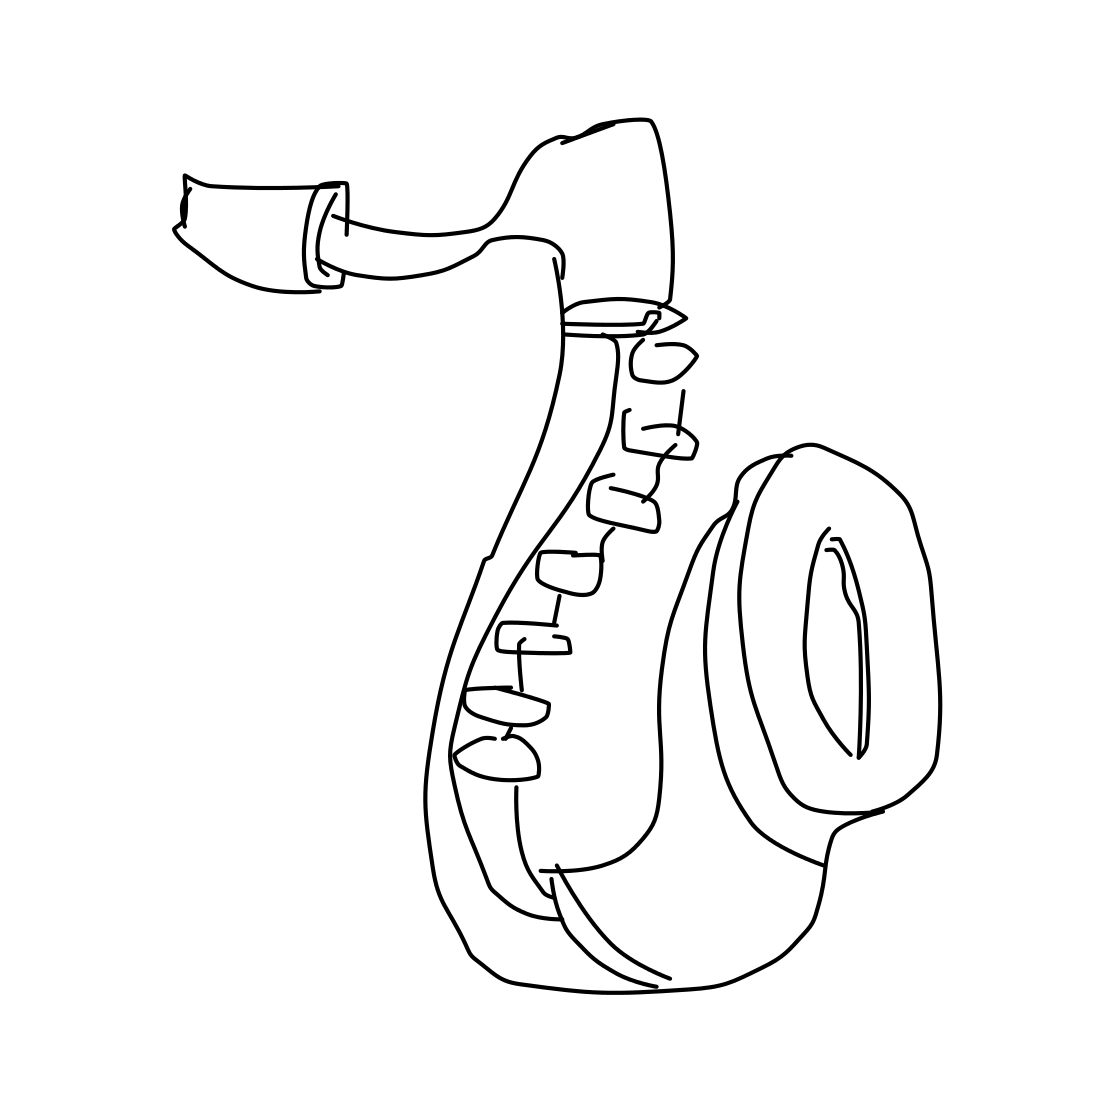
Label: saxophone